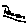
Label: bird